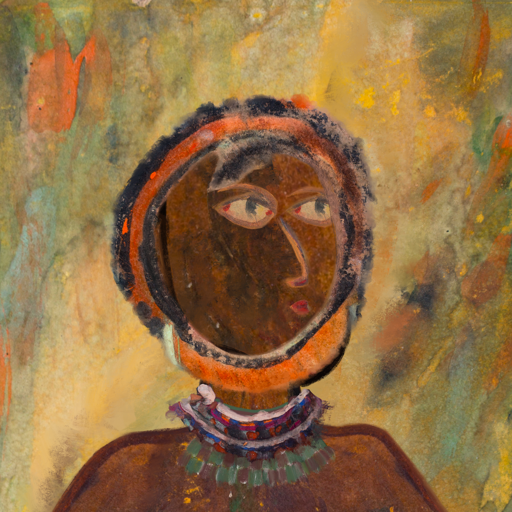
Background: Comrade, Head And Neck Side: Mosgoul, Face Side: GypsyMother, Bust: Comrade, Hair Side: Childish, Head Accessory: Blank, Second Necklace: After_Raid, Necklace: Hypocrite_1, Baby: Blank